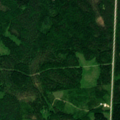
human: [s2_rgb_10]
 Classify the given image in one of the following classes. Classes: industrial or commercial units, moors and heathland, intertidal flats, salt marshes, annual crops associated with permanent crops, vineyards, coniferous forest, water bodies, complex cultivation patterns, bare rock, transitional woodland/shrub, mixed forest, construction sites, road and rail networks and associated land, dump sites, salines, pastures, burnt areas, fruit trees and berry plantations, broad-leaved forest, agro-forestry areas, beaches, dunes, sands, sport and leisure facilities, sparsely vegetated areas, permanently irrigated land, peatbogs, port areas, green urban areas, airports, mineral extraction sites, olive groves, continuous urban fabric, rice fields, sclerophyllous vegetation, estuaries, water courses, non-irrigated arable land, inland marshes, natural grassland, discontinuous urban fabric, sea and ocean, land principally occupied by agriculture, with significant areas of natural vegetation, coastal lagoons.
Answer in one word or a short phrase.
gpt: coniferous forest, mixed forest